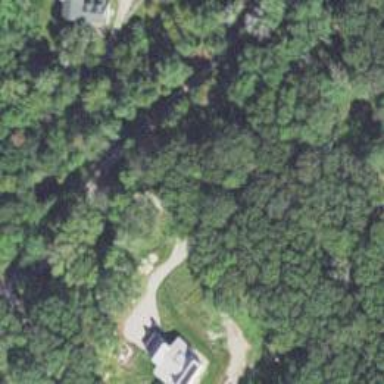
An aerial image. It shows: Driveway leading to service road.